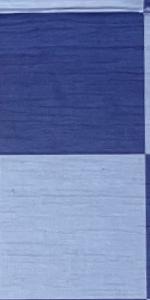
Label: Empty